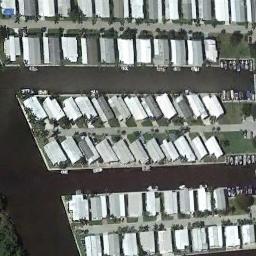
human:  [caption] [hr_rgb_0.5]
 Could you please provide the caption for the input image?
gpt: There are many buildings of different shapes and sizes in the mobile home parks .

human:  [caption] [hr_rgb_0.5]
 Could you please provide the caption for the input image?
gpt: The mobile home park is on the open place next to the road .

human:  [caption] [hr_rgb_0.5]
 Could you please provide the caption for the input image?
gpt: The mobile home park has lots of neatly arranged white mobile homes .

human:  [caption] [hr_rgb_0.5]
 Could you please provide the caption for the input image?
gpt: There are moving homes in this rectangular area .

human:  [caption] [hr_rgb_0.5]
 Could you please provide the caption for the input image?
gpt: There are many white buildings in the mobile home park beside a river .